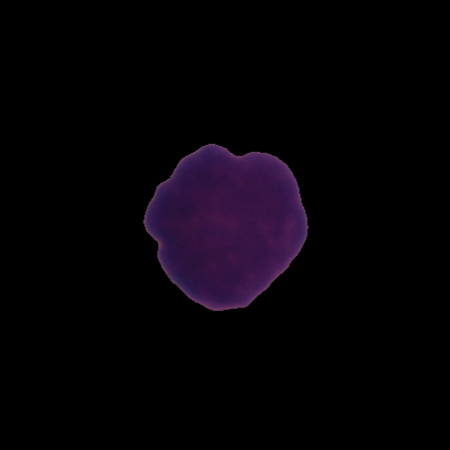
Label: healthy